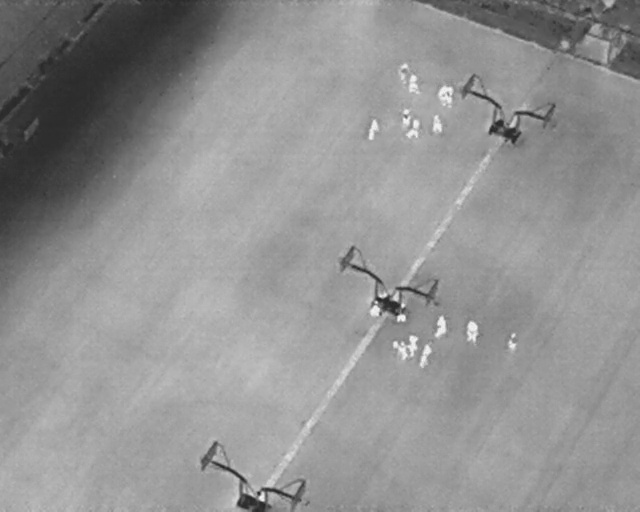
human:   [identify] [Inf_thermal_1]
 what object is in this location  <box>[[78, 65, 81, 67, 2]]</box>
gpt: <ref>1 medium person at the right</ref>